Field crop: maize
Growth stage: 1
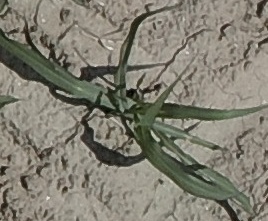
Species: sorghum